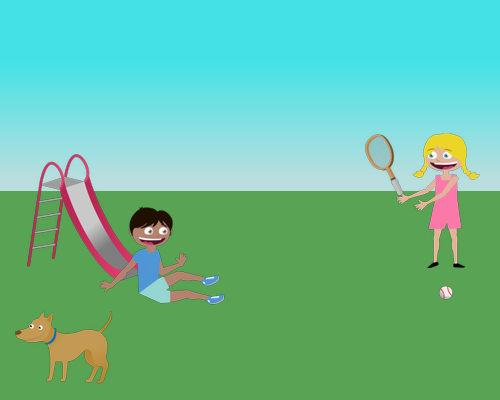
jenny smiling standing hands out under her feet dog on left bottom facing left a small slide on left facing right mike  smiling and sitting almost at end of slide legs out to right and the dog is under steps of slide jenny has a racket in her right hand move slide to right and them kids medium